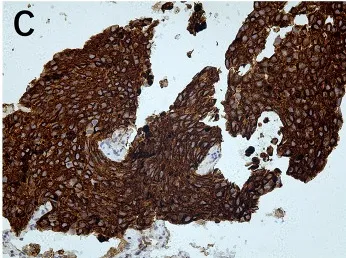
Histopathology of lung metastesis. Immunohistochemistry for CK5/6 (magnification: x200).
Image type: pathology (immunostaining)